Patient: sex F, age 37
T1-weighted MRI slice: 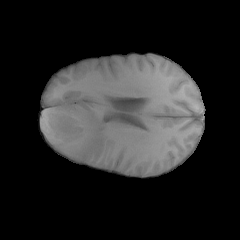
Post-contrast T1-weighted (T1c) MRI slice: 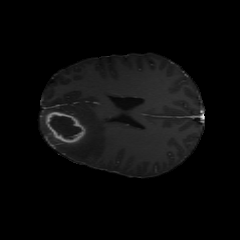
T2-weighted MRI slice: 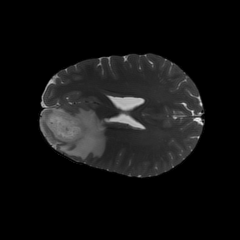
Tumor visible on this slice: yes
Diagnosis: Glioblastoma, IDH-wildtype
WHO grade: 4